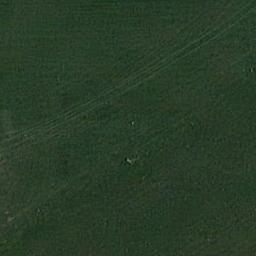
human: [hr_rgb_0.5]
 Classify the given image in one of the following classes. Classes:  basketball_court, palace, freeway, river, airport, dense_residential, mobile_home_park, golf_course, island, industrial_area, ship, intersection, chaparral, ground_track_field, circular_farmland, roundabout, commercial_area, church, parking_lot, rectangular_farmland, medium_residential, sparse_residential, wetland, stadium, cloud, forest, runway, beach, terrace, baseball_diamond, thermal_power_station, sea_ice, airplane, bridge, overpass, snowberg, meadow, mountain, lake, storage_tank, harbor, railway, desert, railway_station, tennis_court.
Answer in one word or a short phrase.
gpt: meadow